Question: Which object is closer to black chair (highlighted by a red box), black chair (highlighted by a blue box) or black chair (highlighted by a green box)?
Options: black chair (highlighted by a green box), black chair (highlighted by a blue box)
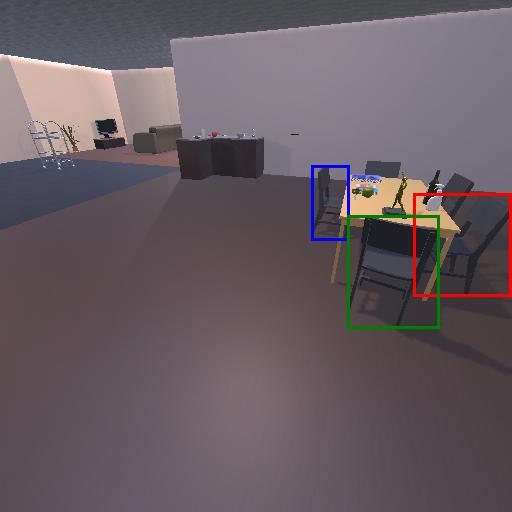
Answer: black chair (highlighted by a green box)